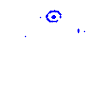
Particle: kaon